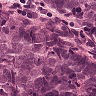
Metastatic tissue present: yes